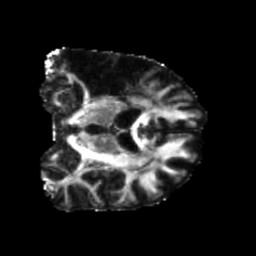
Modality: FA
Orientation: coronal
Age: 58
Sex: male
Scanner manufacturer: siemens
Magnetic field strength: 3 T
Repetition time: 5.25 s
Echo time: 0.08 s